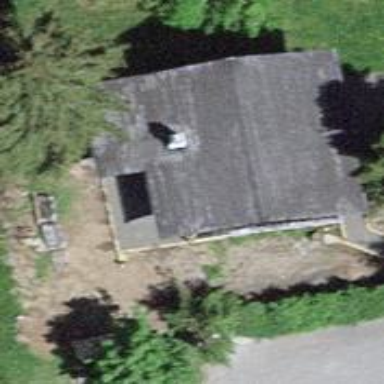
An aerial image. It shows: Simple house.